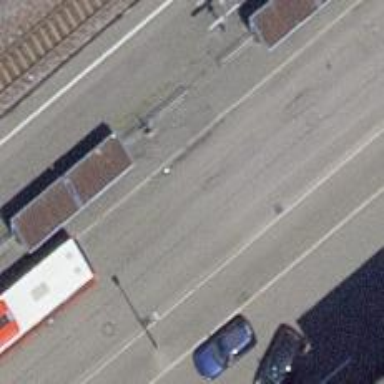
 serving as platform for public transportation."